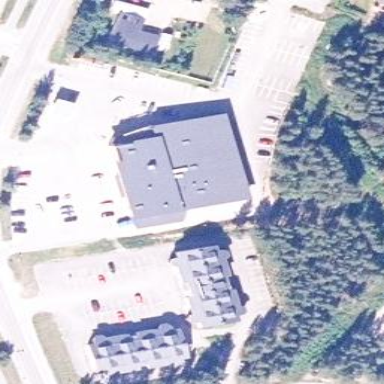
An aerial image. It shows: Retail building.